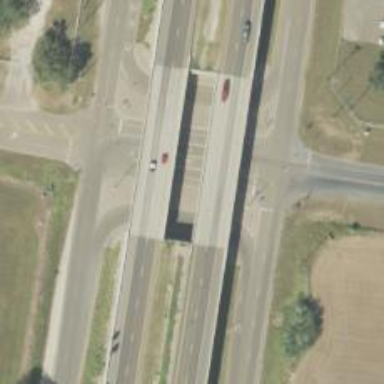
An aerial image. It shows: Secondary link road leading to turnaround junction.